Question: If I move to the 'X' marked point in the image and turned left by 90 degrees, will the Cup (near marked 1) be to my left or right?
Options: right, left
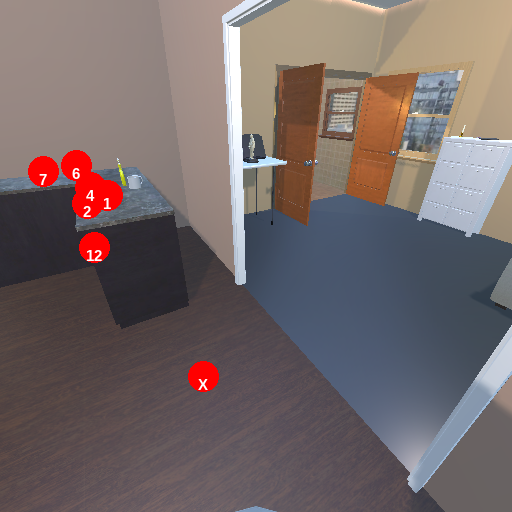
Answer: right